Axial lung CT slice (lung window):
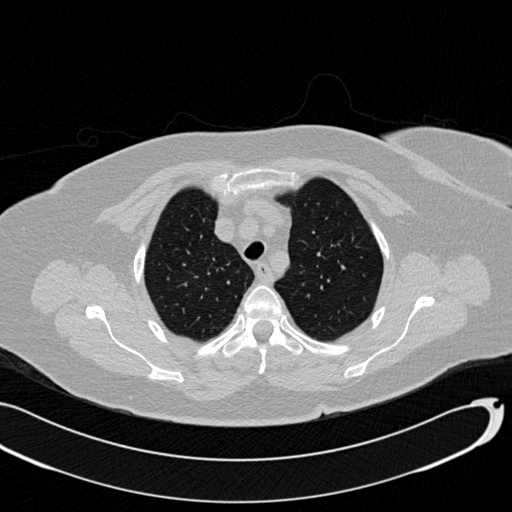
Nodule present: no